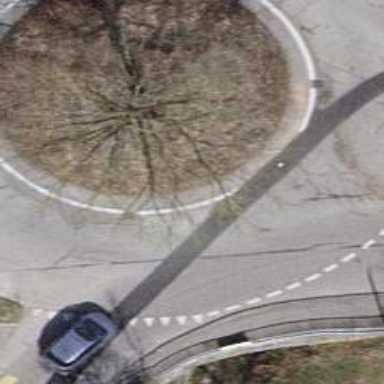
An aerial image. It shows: Tertiary road with asphalt surface leading to roundabout.